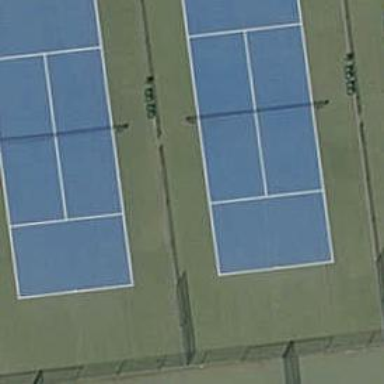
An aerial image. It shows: Tennis court on the leisure land pitch.